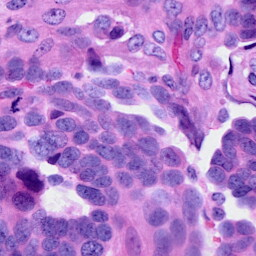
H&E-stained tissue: Ovarian